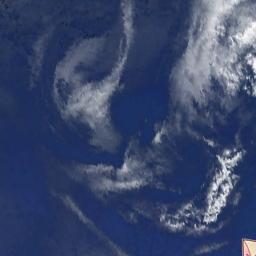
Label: cloud